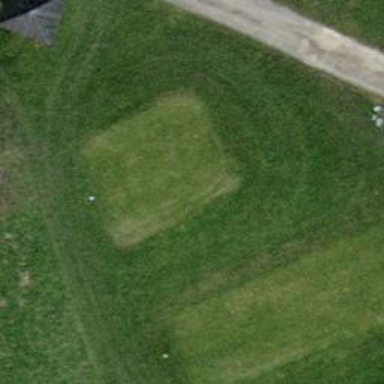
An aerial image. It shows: Grassy area designated as golf tee.